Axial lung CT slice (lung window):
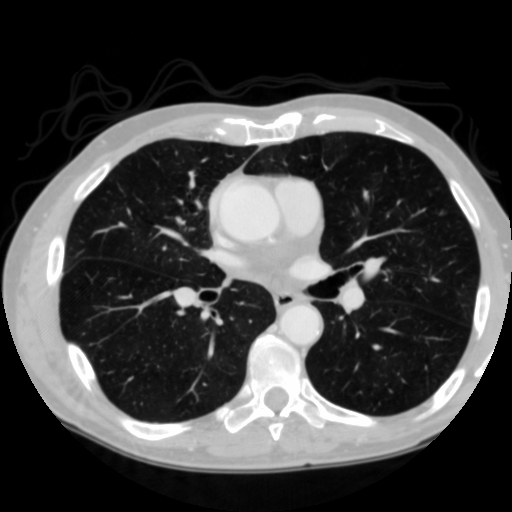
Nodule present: no